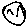
Label: smiley face